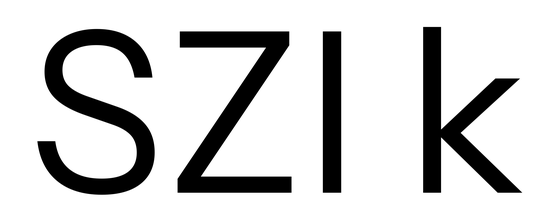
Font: InstrumentSans_Regular